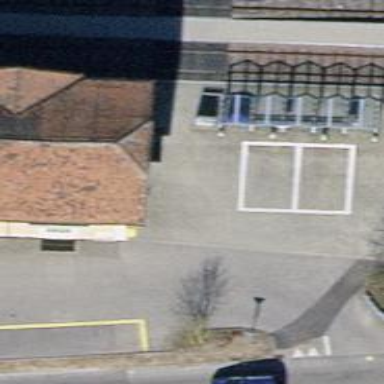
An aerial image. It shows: Post box.